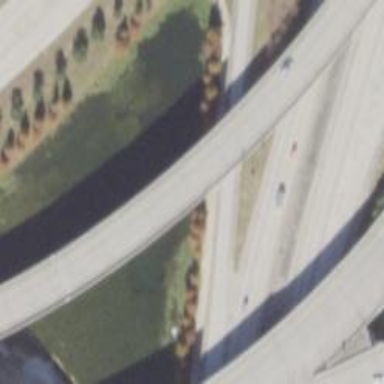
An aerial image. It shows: Bridge over motorway_link.